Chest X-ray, PA view. Patient: 71 years old, sex M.
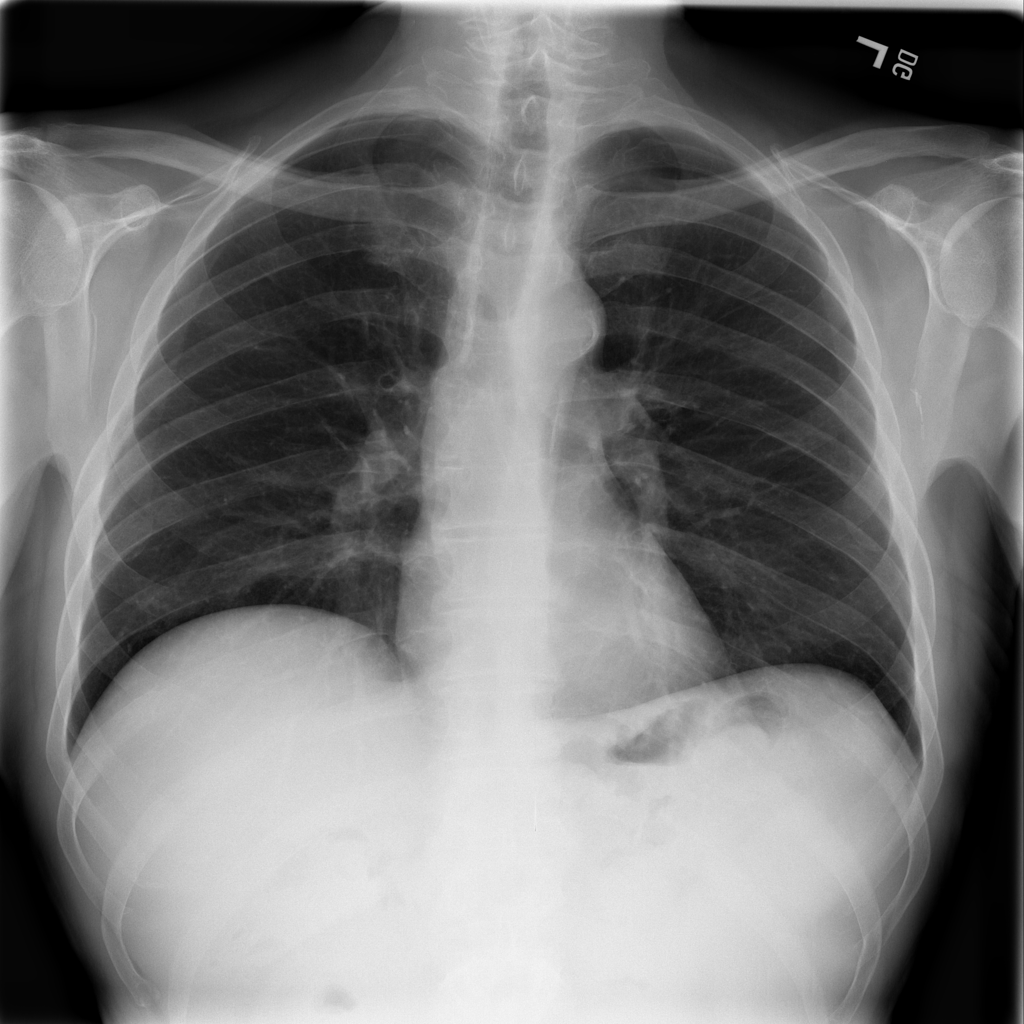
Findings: Infiltration